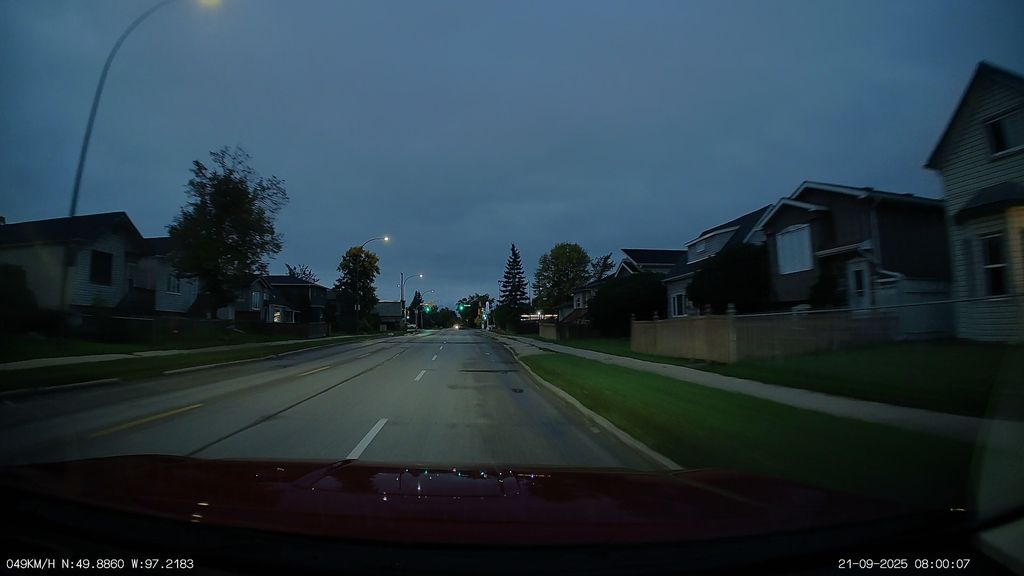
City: winnipeg